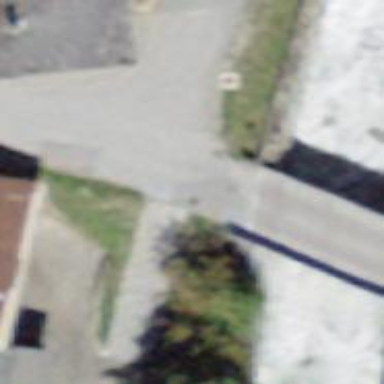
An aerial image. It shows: Residential road with bridge.